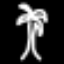
Label: palm tree